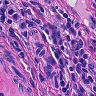
Metastatic tissue present: no